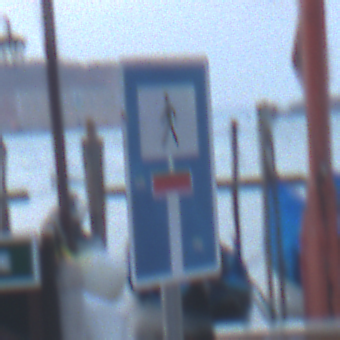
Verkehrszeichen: SackgasseFussgaengerDurchlaessig
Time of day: Dawn
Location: Outdoor (Urban)
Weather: Clear
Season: NotSpecified
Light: Natural